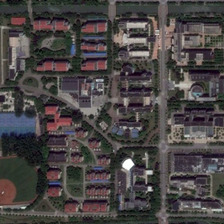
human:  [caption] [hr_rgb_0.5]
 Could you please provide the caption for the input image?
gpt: there are many red sports venues in the school .

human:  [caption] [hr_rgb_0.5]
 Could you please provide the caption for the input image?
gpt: a school with a staggered distribution of vegetation and a pool and playground .

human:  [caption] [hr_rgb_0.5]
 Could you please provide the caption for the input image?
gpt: a square block of buildings with redroofs and grey roofs .

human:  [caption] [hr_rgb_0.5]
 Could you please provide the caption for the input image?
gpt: many trees are planted near the teaching building .

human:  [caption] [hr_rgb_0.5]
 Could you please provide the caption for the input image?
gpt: a square block of buildings with redroofs and grey roofs .